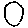
Label: circle